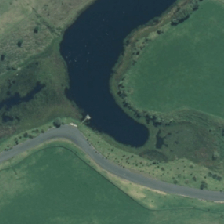
Land cover: lake_pond